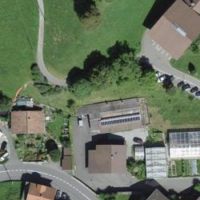
EUNIS habitat code: 55
Species observed at this site:
Clematis vitalba